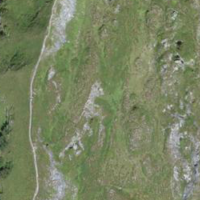
EUNIS habitat code: 31
Species observed at this site:
Corvus corone
Oenanthe oenanthe
Falco subbuteo
Accipiter gentilis
Buteo buteo
Turdus torquatus
Columba palumbus
Circus aeruginosus
Pernis apivorus
Hirundo rustica
Aquila chrysaetos
Milvus milvus
Turdus pilaris
Phoenicurus ochruros
Nucifraga caryocatactes
Garrulus glandarius
Pyrrhocorax graculus
Falco tinnunculus
Corvus corax
Accipiter nisus
Delichon urbicum
Periparus ater